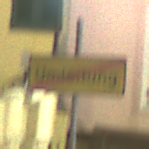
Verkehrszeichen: EndeDerUmleitungsankuendigung
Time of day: Night
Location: Outdoor (Urban)
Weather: PartlyCloudy
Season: NotSpecified
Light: Artificial